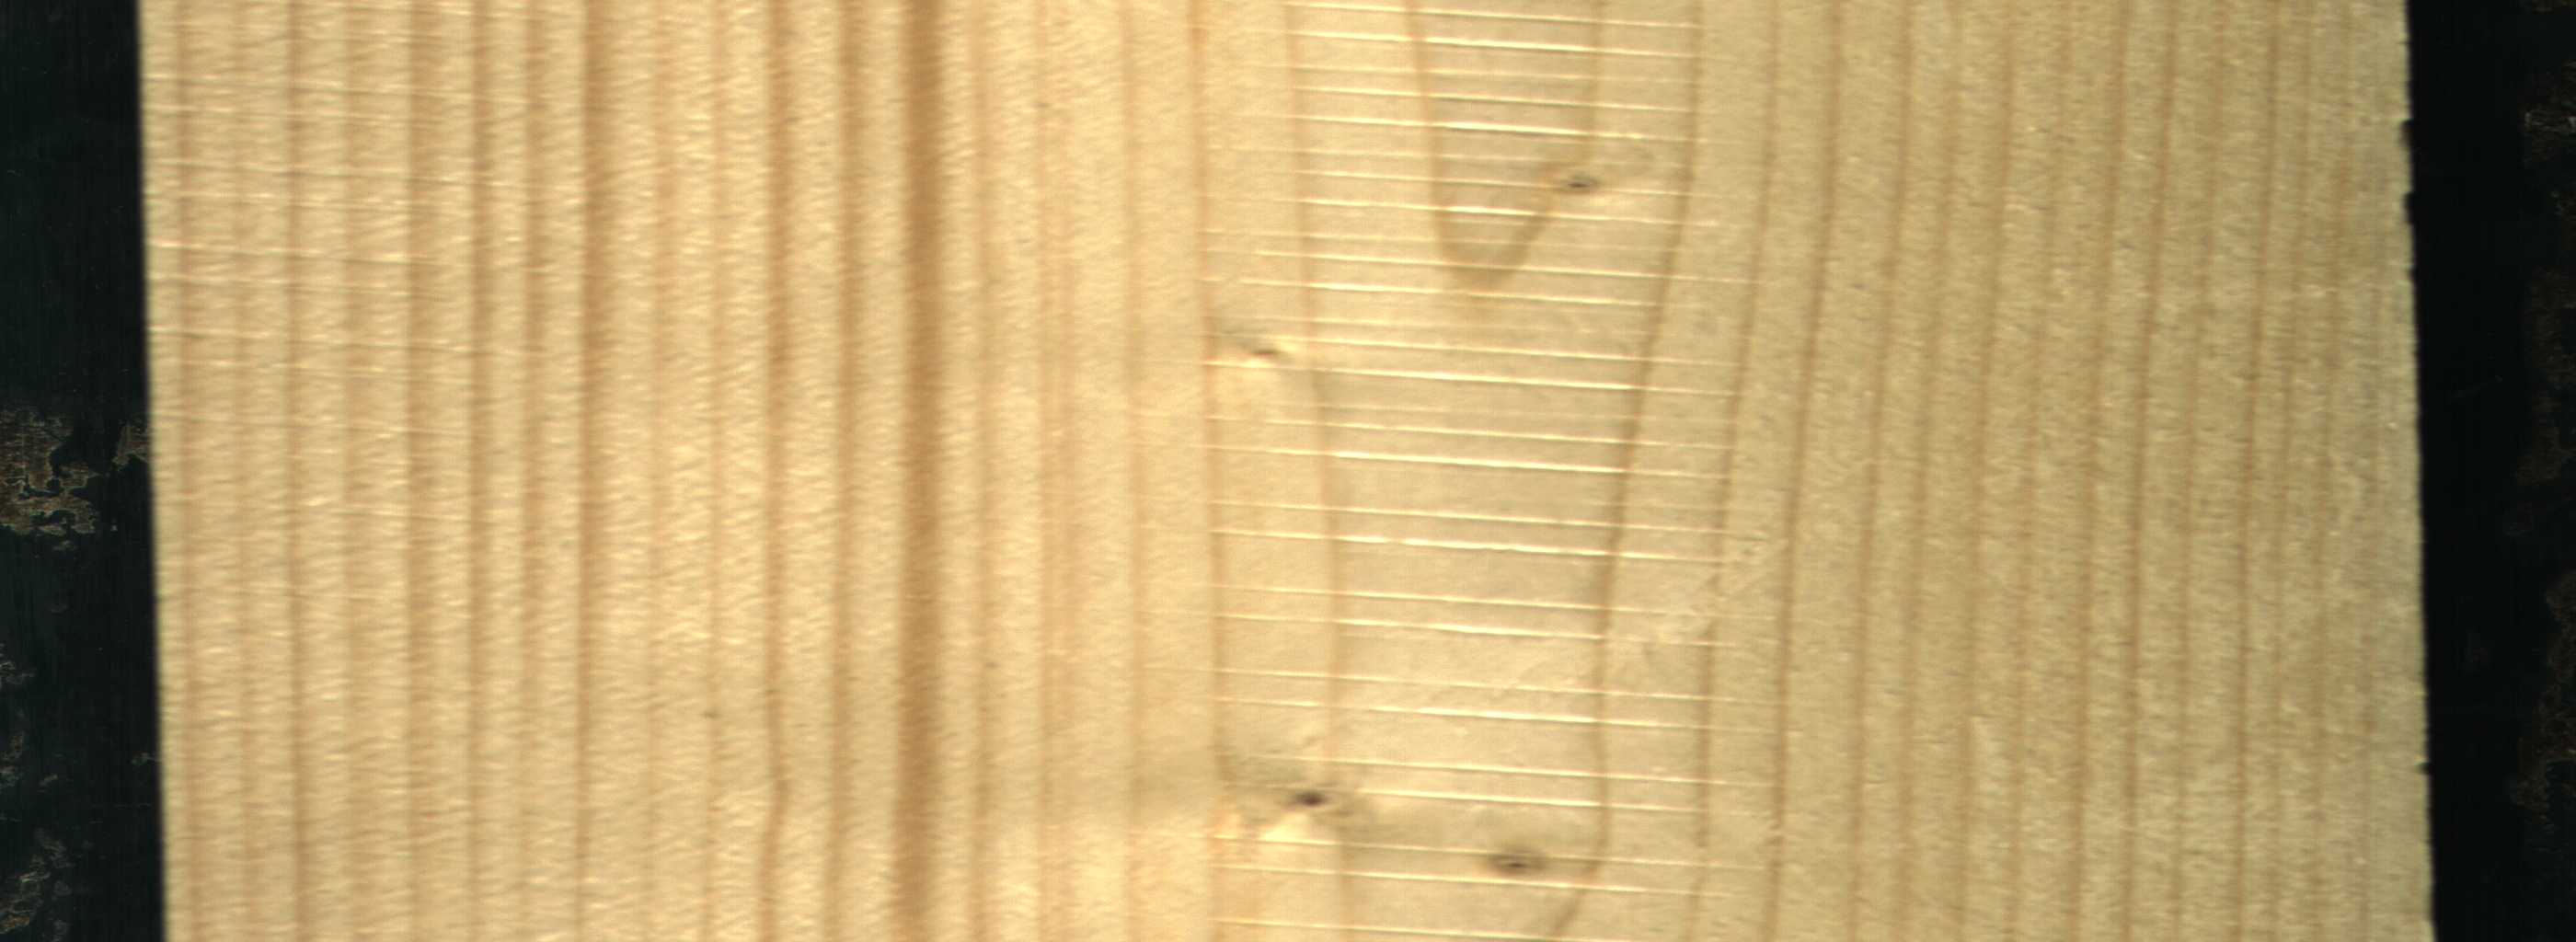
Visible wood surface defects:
Live_Knot
Live_Knot
Live_Knot